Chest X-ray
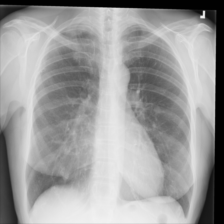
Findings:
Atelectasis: negative
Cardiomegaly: negative
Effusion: negative
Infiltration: negative
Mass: negative
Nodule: positive
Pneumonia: negative
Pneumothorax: negative
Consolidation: negative
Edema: negative
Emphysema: negative
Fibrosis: positive
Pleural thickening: negative
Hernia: negative